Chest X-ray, PA view. Patient: 66 years old, sex M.
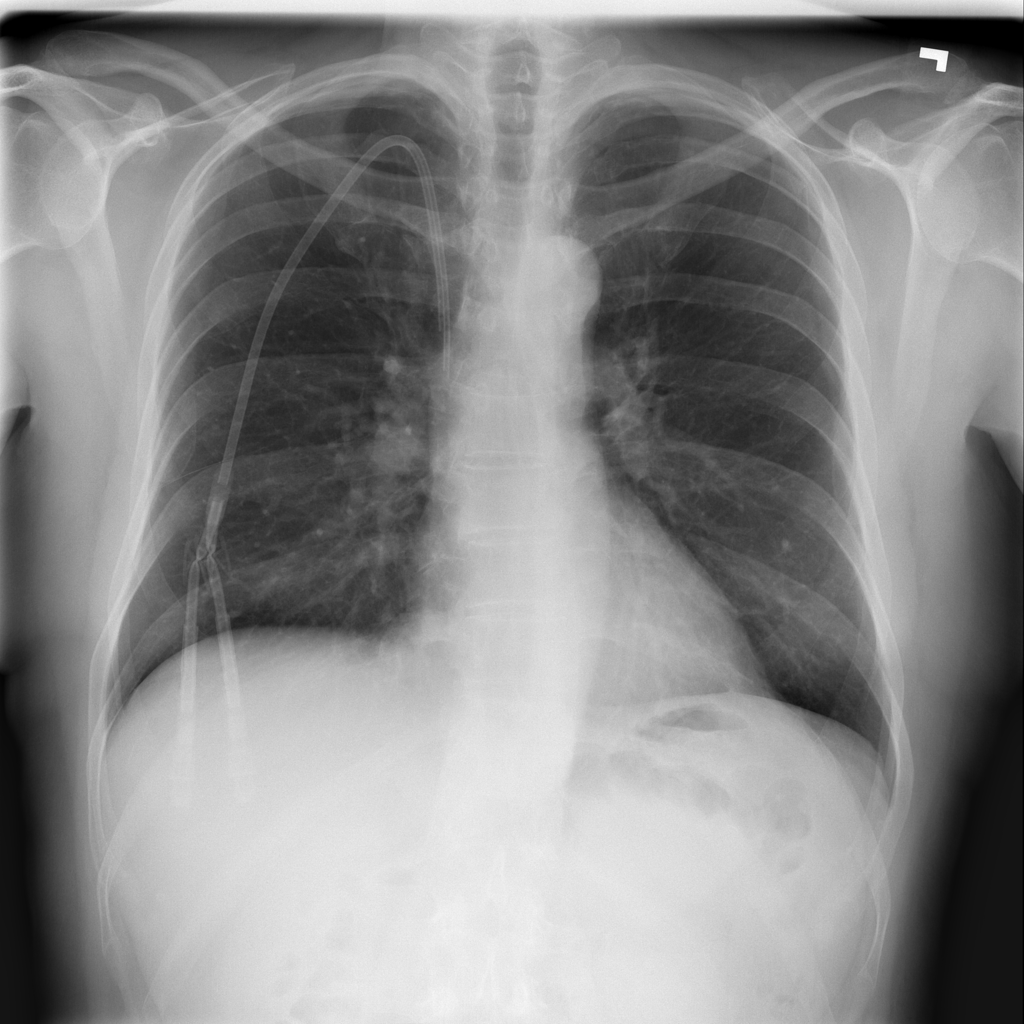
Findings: Nodule